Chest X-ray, PA view. Patient: 36 years old, sex M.
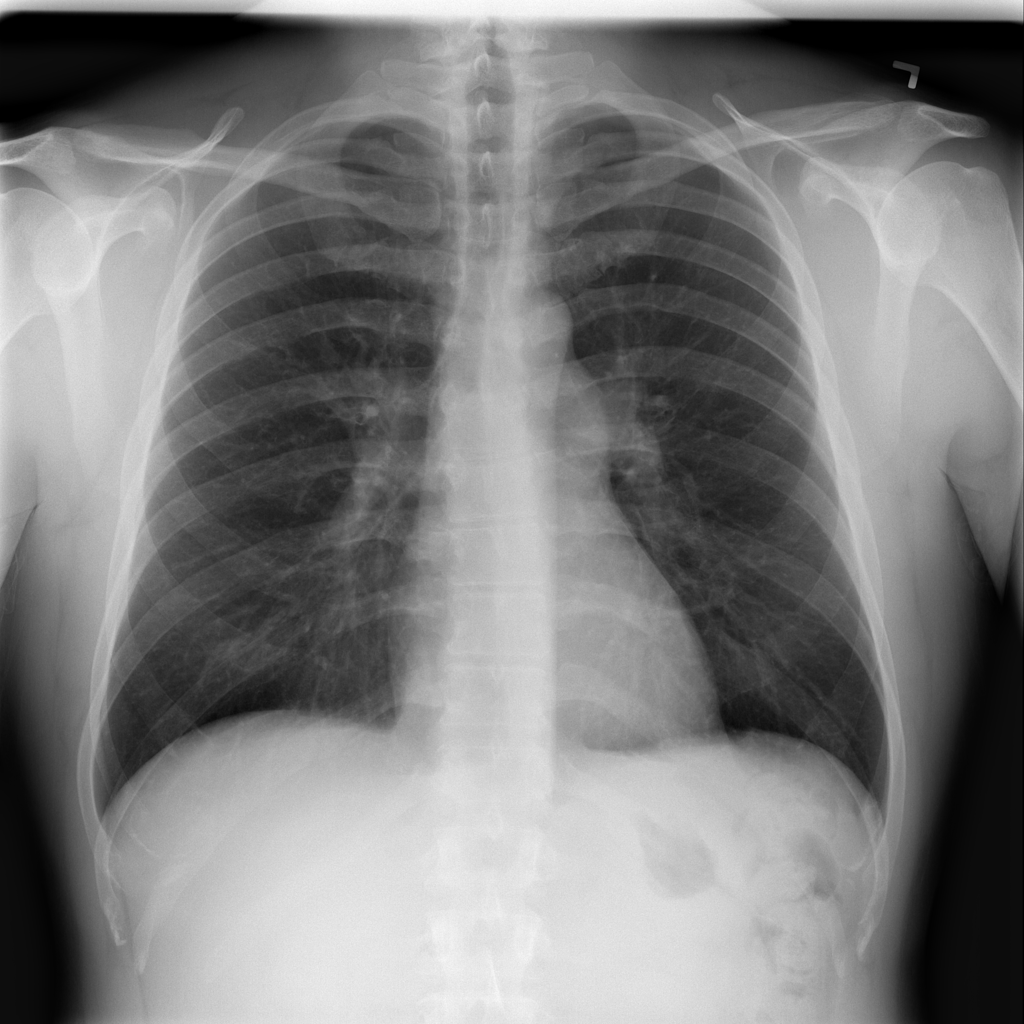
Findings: No Finding